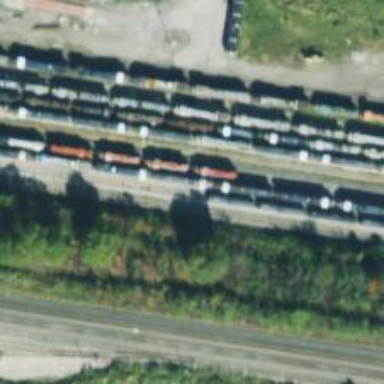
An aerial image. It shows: Railway level crossing.